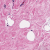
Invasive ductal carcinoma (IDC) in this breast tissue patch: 0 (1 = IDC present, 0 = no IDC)